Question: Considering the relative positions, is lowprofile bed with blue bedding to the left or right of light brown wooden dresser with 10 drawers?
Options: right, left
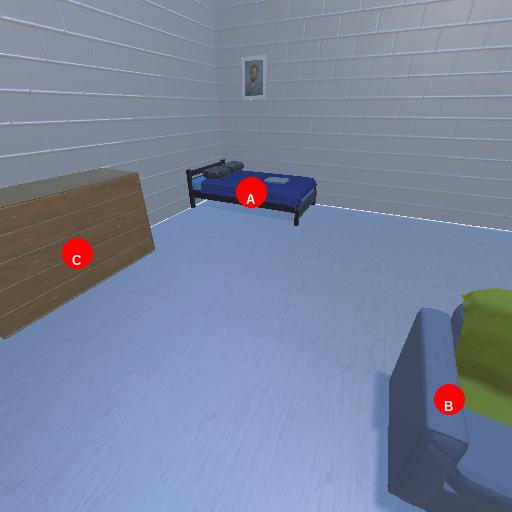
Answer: right